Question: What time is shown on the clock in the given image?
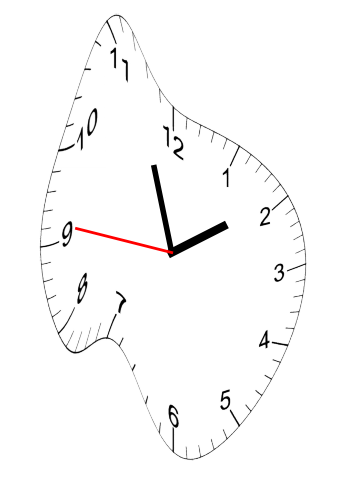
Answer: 01:56:46